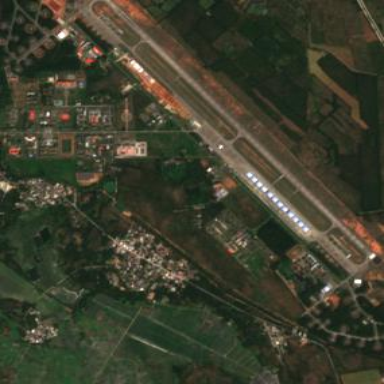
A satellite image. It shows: Military airfield located within larger aerodrome area.